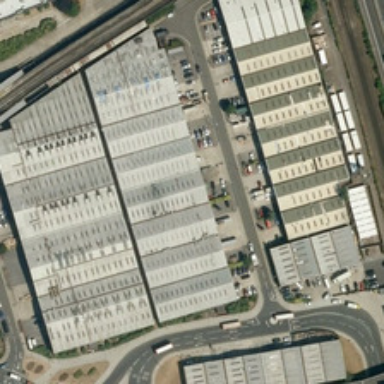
Several large buildings are near a road in a industrial area .